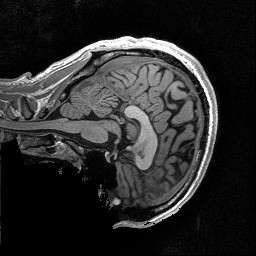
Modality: T1w
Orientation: sagittal